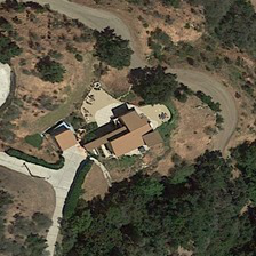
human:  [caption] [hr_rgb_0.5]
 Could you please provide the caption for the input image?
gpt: There are many wide streets around the house.

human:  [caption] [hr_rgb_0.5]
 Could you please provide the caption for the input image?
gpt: There are many wide roads around the house.

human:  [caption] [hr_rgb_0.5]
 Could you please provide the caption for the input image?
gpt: There is a way

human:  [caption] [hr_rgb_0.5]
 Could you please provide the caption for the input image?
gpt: There are many ways to lead to red house construction.

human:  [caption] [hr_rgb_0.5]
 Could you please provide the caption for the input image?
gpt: There are many roads leading to the red building of this house.